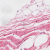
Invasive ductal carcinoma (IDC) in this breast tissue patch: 0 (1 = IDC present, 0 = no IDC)